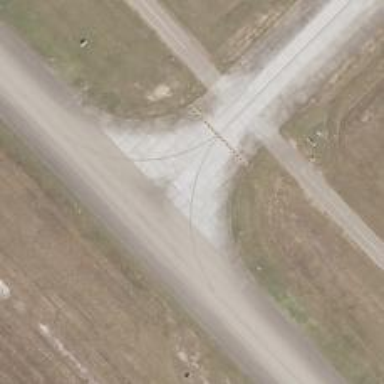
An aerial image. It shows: View of taxiway at the airport.